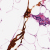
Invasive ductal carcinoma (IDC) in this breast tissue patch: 0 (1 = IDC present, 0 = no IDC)